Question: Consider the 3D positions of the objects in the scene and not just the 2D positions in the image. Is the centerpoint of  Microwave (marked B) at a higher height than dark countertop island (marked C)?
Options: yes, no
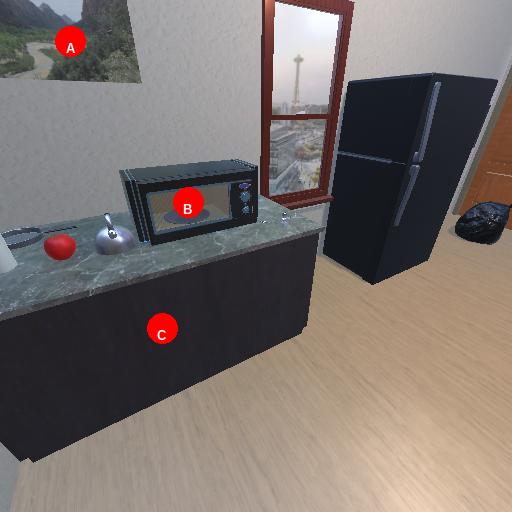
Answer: yes